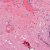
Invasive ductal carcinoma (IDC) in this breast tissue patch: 0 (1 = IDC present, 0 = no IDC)